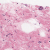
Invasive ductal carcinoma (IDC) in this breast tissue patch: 0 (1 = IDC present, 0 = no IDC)